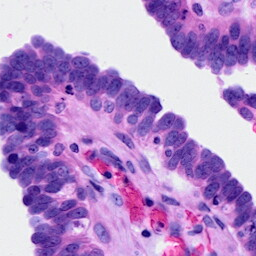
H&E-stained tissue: Ovarian